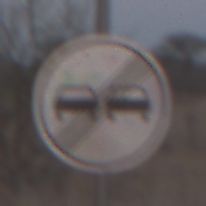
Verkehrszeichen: EndeUeberholverbot
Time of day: SunriseSunset
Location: Outdoor (Nature)
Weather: Clear
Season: NotSpecified
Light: Natural